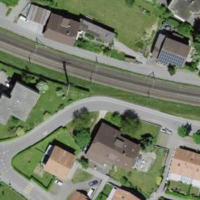
EUNIS habitat code: 55
Species observed at this site:
Lysimachia punctata